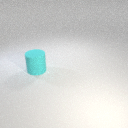
large cyan rubber cylinder